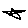
Label: star